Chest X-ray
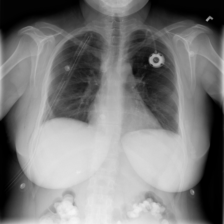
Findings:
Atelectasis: negative
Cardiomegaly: negative
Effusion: negative
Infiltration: negative
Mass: negative
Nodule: negative
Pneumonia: negative
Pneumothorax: negative
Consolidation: negative
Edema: negative
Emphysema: negative
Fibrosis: negative
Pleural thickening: negative
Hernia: negative